Field crop: maize
Growth stage: 2
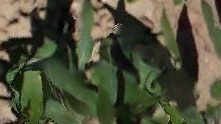
Species: maize